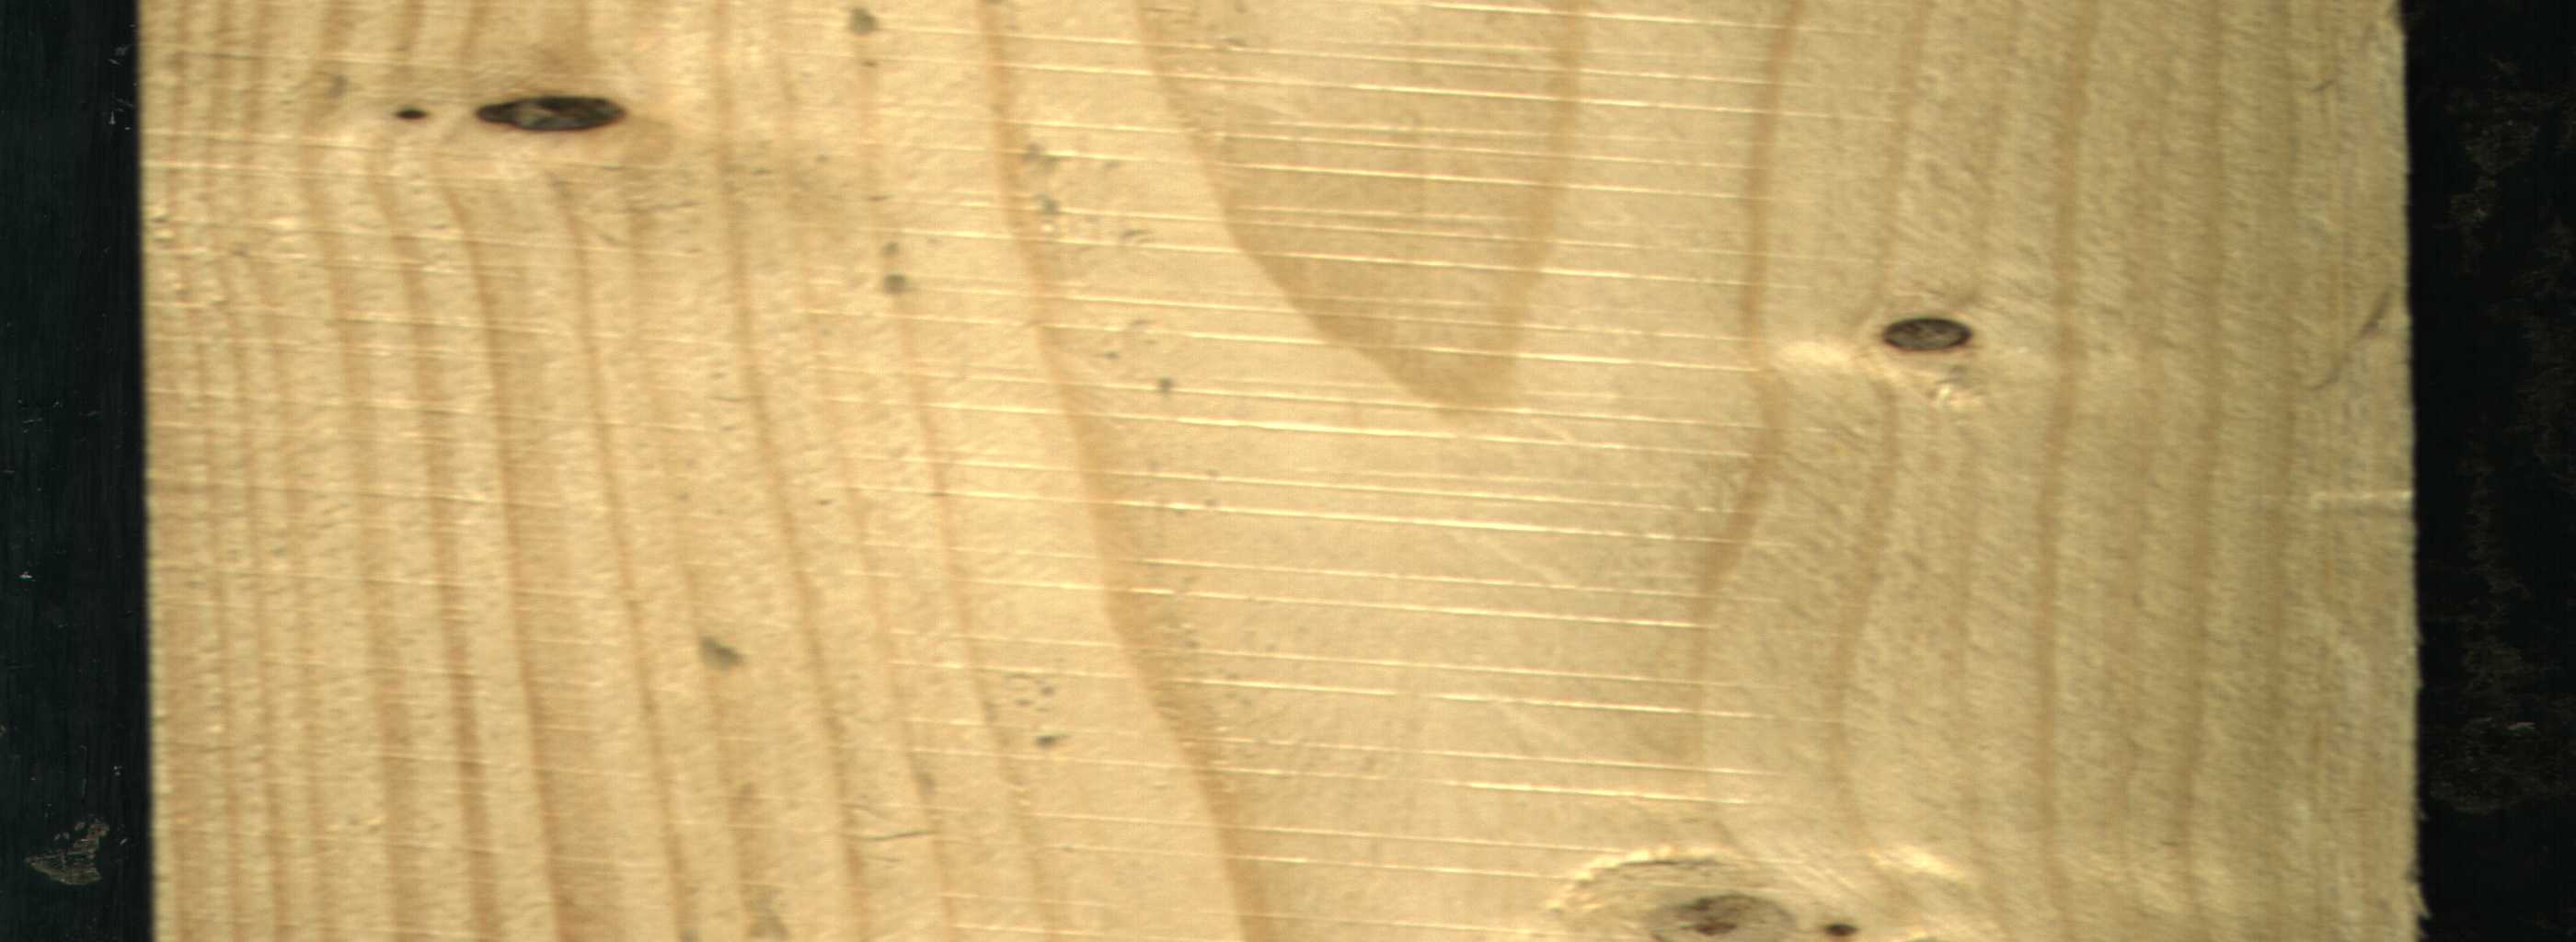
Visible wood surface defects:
Dead_Knot
Live_Knot
Live_Knot
Live_Knot